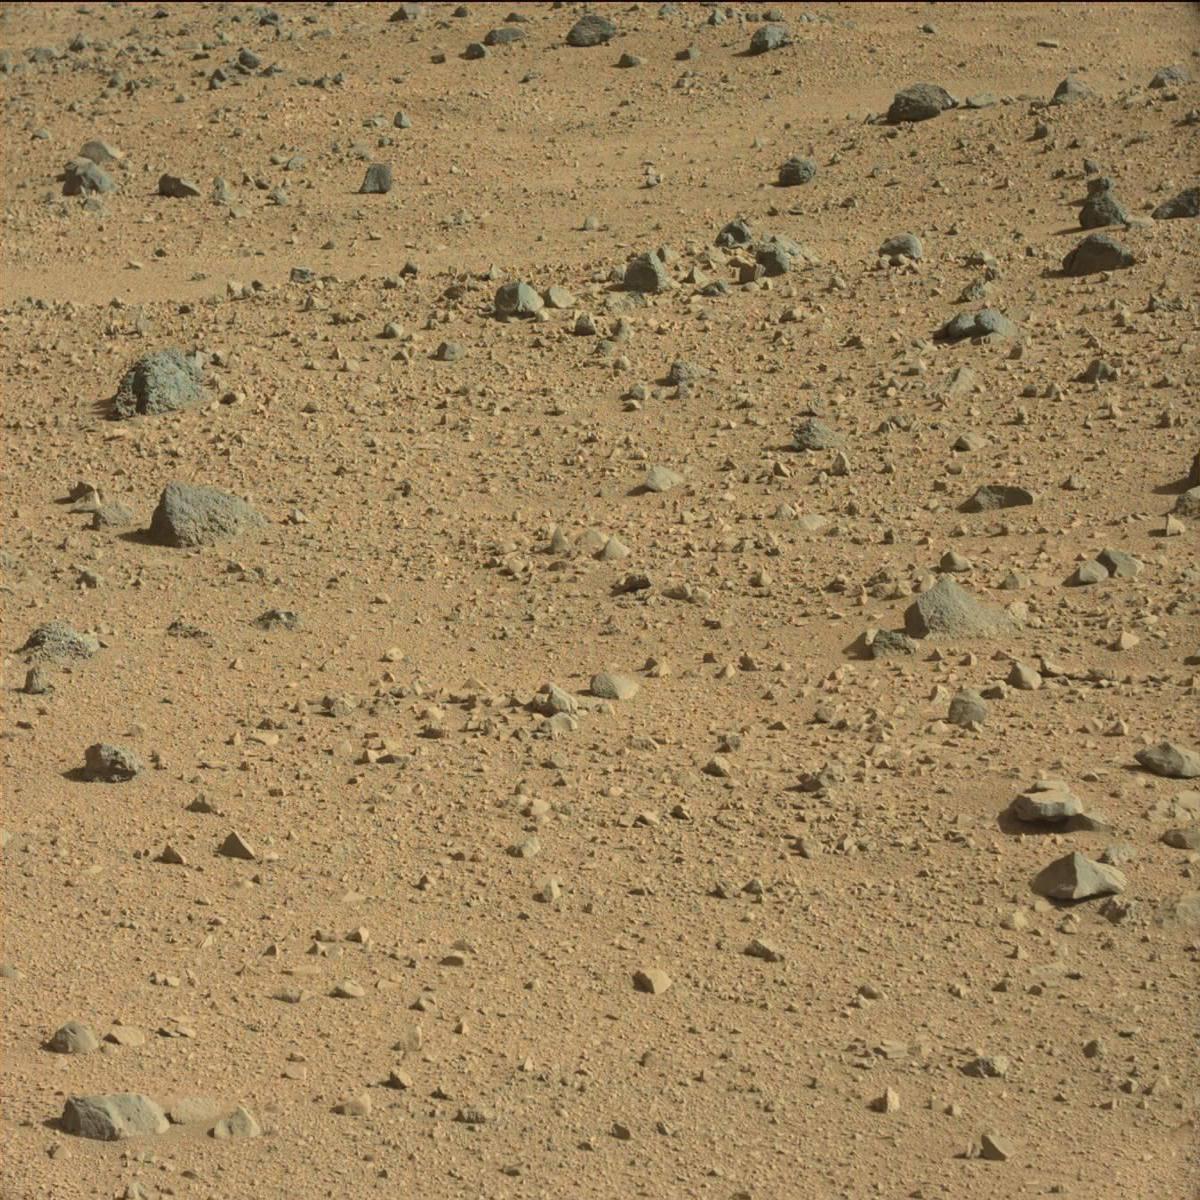
Terrain classes present: Bedrock, Rock, Sand / Soil